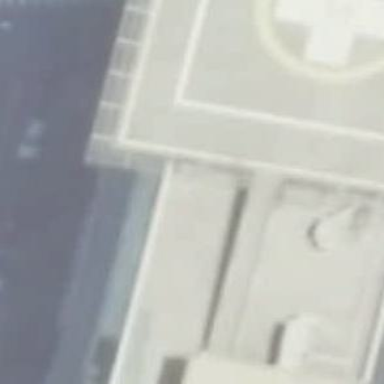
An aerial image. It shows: Image of helipad at airport.